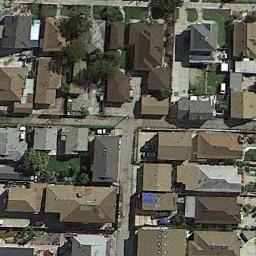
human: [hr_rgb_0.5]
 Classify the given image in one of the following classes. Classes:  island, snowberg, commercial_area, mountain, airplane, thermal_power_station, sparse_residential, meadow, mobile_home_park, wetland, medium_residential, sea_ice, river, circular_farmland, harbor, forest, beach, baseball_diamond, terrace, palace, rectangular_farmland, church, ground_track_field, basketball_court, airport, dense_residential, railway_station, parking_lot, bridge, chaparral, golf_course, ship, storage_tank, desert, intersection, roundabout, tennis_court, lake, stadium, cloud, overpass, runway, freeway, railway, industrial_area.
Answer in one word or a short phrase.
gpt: dense_residential